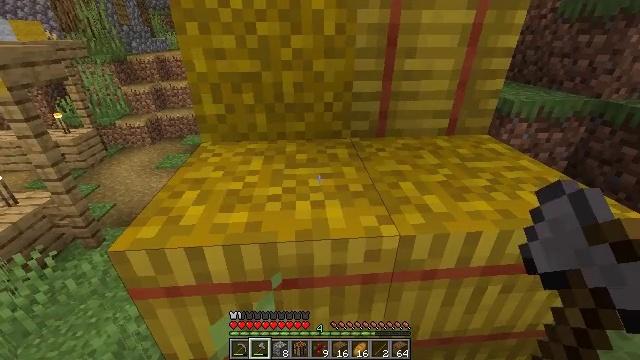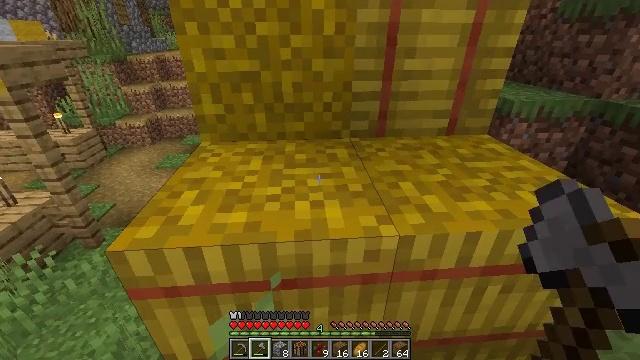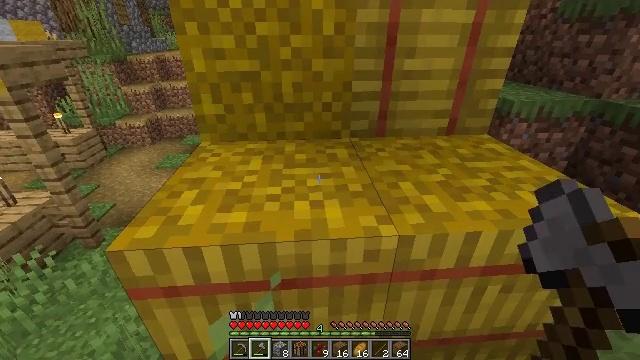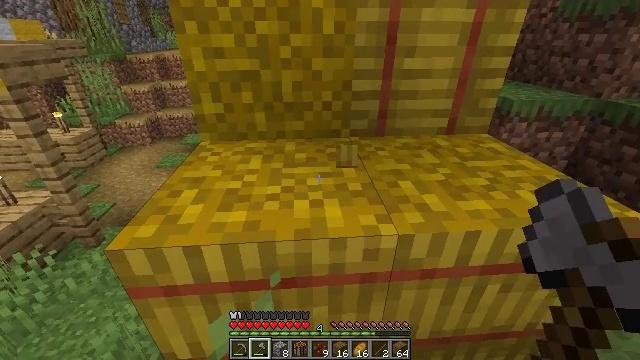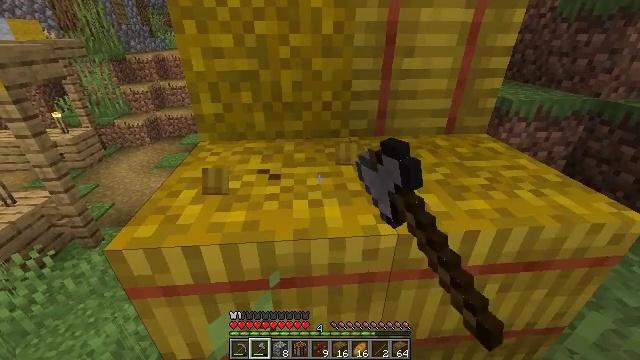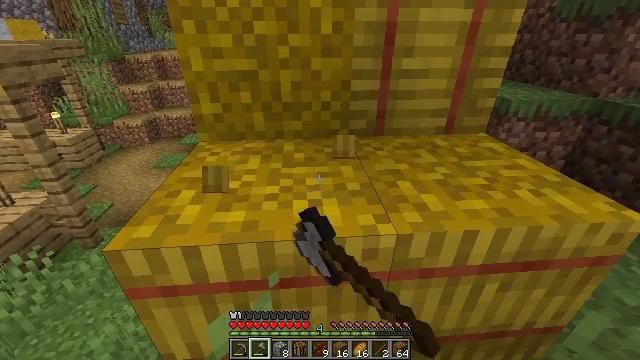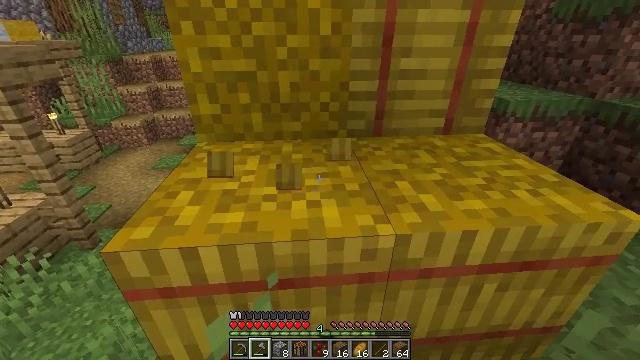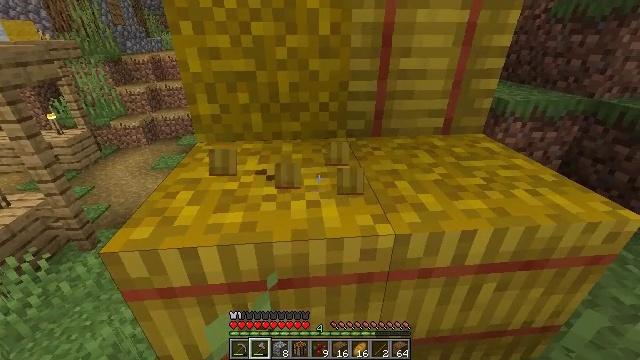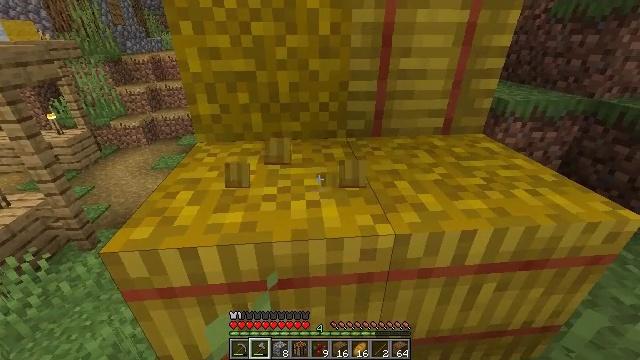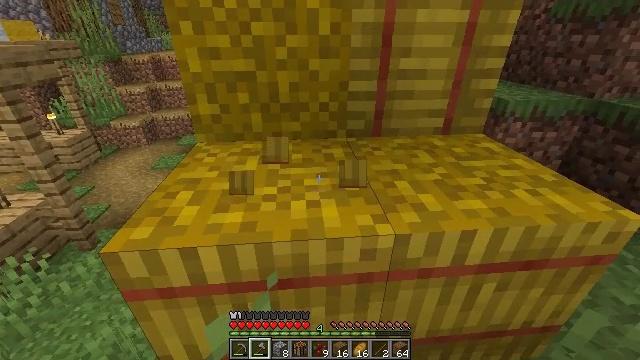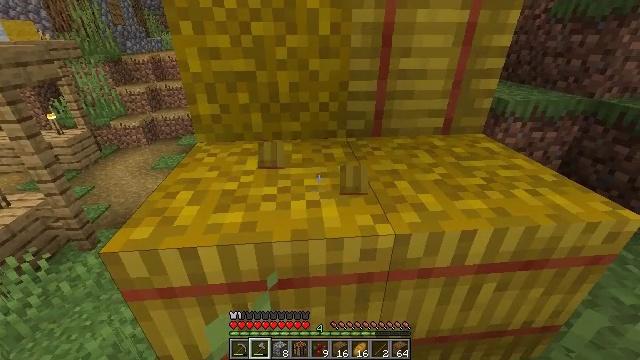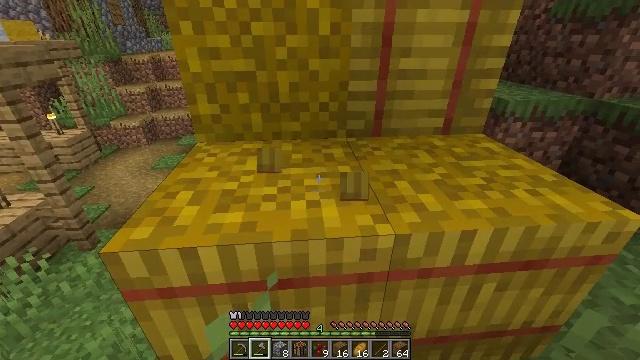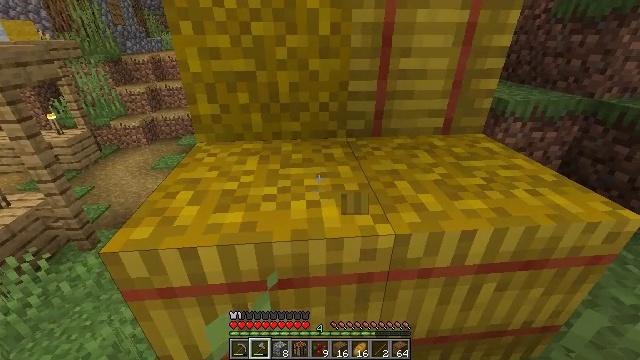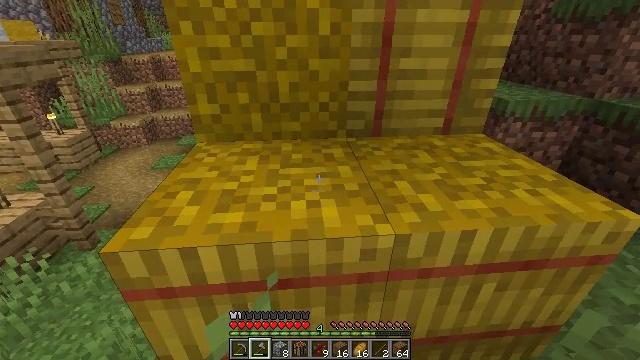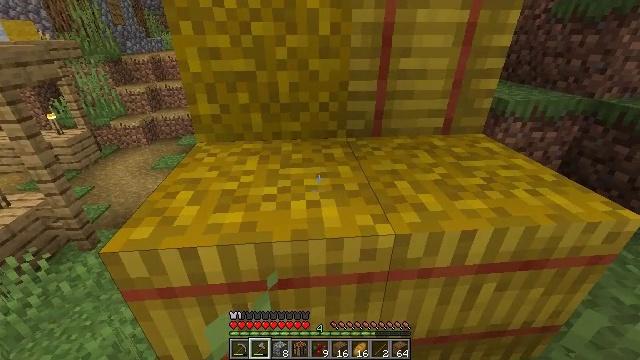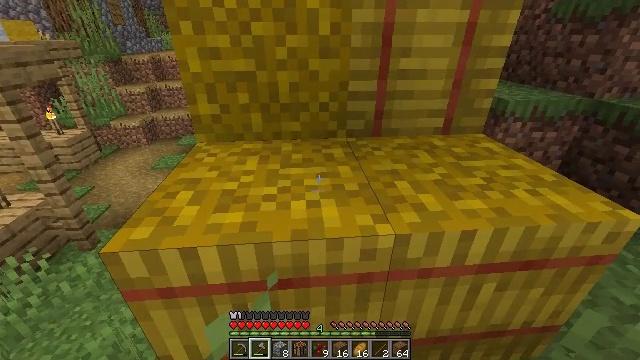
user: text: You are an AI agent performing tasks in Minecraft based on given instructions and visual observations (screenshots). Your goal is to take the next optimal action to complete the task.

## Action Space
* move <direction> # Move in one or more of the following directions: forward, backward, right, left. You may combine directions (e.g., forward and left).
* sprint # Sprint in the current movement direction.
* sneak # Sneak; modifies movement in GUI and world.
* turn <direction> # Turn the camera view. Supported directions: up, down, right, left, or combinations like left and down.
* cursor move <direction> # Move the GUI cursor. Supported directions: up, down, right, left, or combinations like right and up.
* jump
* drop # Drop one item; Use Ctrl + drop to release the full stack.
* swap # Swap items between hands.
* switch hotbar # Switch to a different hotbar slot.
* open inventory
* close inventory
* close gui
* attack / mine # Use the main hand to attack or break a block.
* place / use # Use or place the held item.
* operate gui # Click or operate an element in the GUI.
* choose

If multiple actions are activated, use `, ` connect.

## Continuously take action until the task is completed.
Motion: motion action
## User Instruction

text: Collect a hay block for crafting.
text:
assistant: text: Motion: no_op
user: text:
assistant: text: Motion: no_op
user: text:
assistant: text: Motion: attack / mine
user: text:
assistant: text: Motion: attack / mine
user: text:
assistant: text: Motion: no_op
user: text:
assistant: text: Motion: attack / mine
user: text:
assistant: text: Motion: attack / mine
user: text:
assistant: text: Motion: no_op
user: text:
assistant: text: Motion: no_op
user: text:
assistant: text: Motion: no_op
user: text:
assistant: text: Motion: no_op
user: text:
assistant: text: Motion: no_op
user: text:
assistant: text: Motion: no_op
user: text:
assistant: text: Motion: no_op
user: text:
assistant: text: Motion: no_op
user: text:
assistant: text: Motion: no_op
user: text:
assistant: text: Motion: attack / mine
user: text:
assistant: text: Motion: attack / mine
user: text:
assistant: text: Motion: move forward and move right, turn right
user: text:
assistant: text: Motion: move forward and move right, turn right
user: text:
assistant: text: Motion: move right
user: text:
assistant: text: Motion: move right
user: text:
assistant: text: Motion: move right, turn left, attack / mine
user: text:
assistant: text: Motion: move right, turn left, attack / mine
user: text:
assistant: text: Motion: attack / mine
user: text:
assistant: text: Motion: turn left, attack / mine
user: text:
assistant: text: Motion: turn left
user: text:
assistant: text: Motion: turn left
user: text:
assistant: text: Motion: no_op
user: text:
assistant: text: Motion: no_op